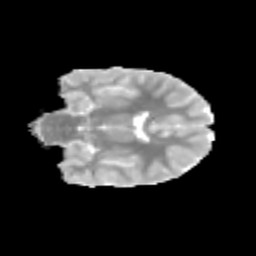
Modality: MD
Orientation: coronal
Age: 10
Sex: female
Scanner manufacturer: siemens
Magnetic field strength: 3 T
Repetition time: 3.8 s
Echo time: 0.07 s